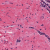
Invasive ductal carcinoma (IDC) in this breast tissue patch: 0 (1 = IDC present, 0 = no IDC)